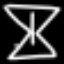
Label: hourglass